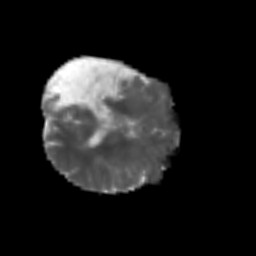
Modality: MD
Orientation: axial
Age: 58
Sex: male
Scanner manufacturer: siemens
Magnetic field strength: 3 T
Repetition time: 3.2 s
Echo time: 0.081 s